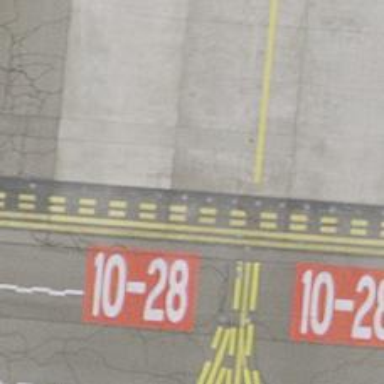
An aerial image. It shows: Runway holding position.